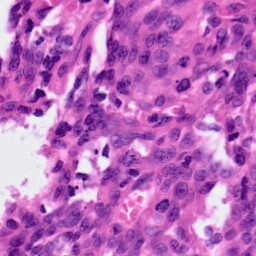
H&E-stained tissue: Ovarian